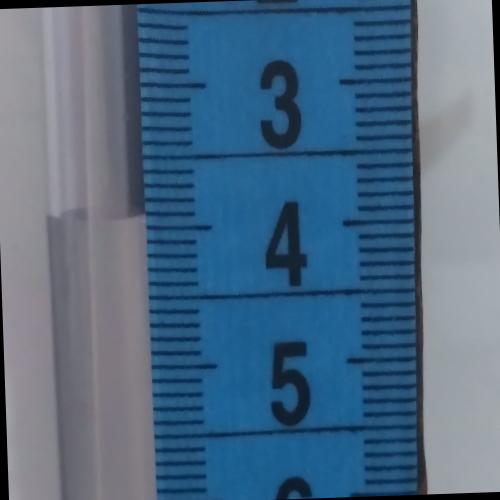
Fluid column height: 3.9 cm